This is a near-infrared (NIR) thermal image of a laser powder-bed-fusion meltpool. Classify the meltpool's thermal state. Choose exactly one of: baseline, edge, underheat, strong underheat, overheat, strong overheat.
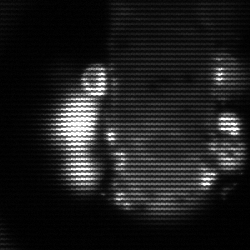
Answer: strong underheat